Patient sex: M
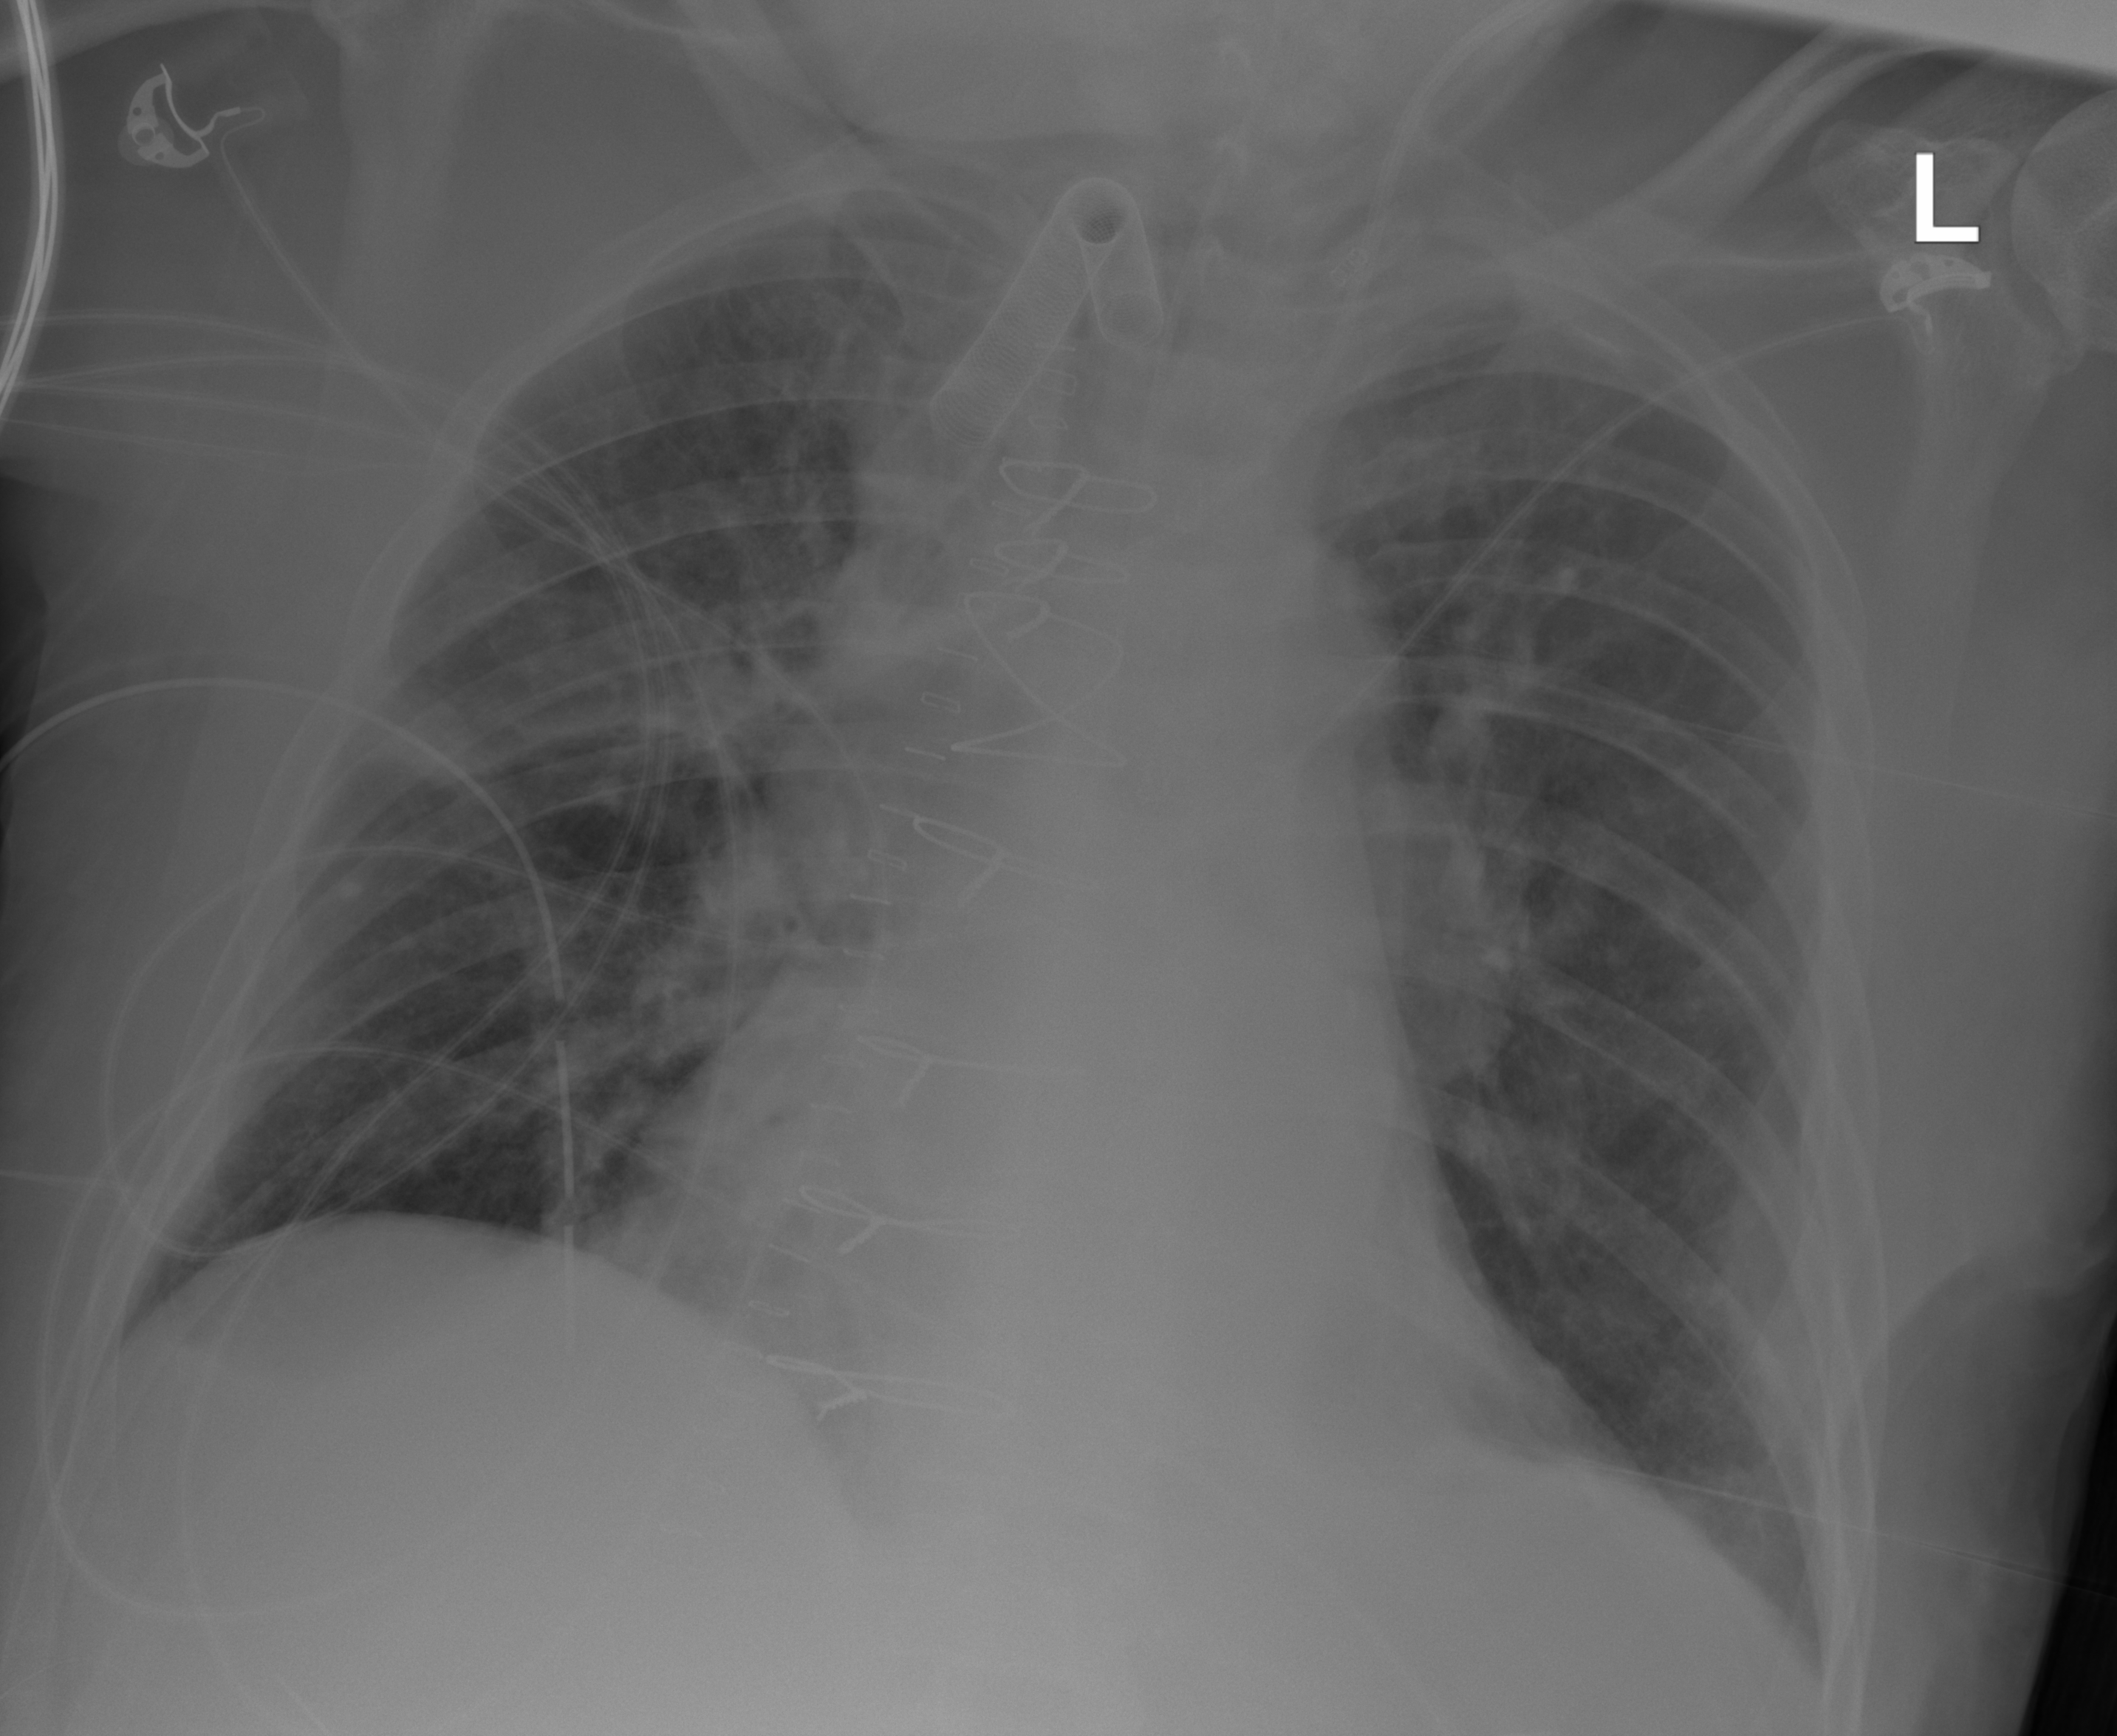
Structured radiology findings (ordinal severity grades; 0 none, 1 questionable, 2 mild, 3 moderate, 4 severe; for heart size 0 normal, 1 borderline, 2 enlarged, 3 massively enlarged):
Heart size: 2
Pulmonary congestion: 2
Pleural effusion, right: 0
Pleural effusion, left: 1
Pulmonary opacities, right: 2
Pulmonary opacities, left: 2
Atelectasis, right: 0
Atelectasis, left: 2